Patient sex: M
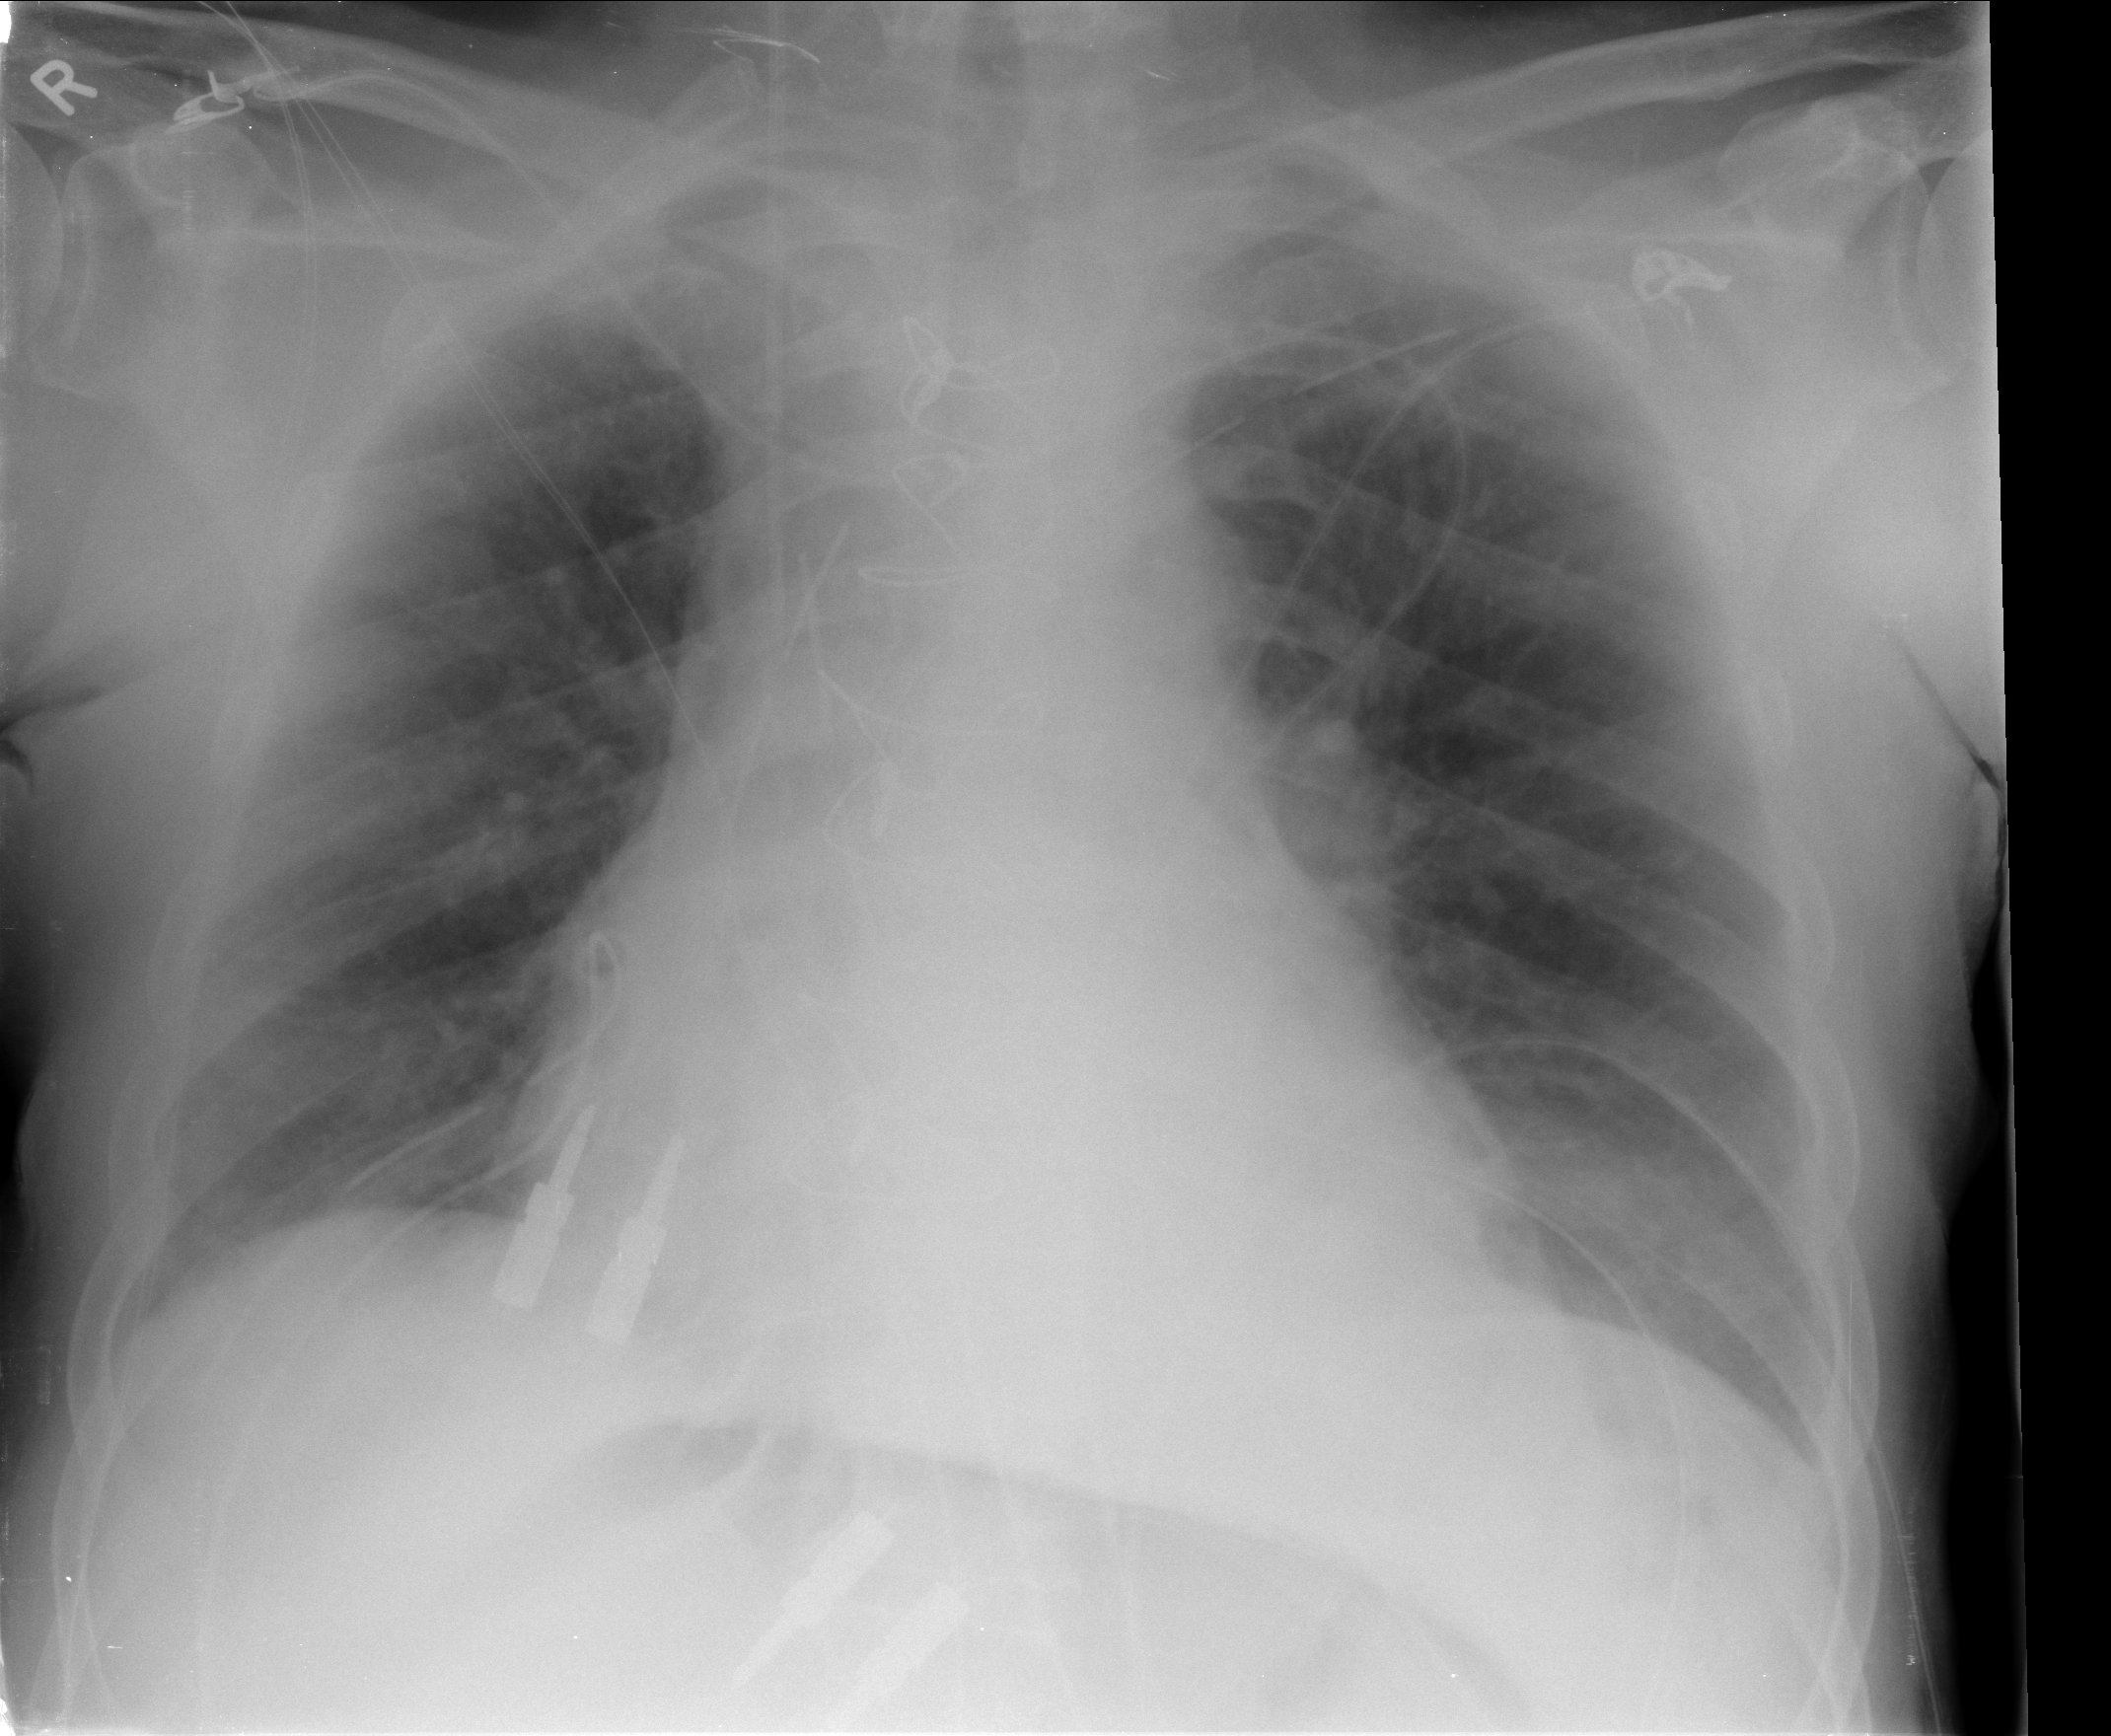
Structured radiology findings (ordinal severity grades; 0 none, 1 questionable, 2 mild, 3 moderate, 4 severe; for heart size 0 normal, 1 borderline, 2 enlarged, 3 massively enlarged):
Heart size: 1
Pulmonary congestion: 2
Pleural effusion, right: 2
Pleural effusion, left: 2
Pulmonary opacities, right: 0
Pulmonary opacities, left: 0
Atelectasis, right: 2
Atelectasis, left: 2